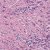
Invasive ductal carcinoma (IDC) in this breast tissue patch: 1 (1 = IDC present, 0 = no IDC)